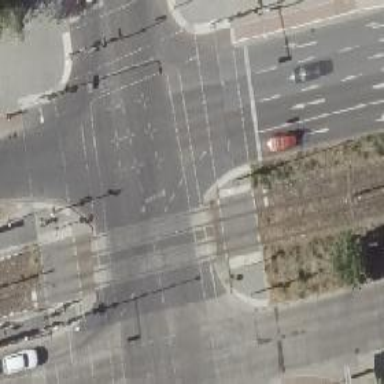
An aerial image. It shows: Tram crossing with traffic signals.